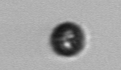
Label: Dinophyceae